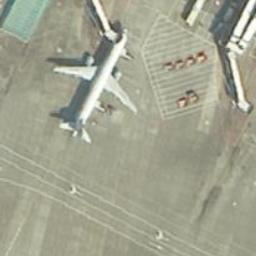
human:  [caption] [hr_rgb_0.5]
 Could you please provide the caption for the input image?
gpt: A gray plane is parked on the open space near the terminal .

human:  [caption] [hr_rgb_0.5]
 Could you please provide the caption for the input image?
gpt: An airplane parked in an open area with many containers next to it .

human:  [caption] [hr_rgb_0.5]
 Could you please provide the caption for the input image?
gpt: There is a white plane and some white landmarks .

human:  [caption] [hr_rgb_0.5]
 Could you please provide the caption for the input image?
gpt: A plane parked next to a boarding bridge and a no-stop area marked by white slashes beside .

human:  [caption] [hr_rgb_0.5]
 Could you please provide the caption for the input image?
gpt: One plane is on the ground next to the building .